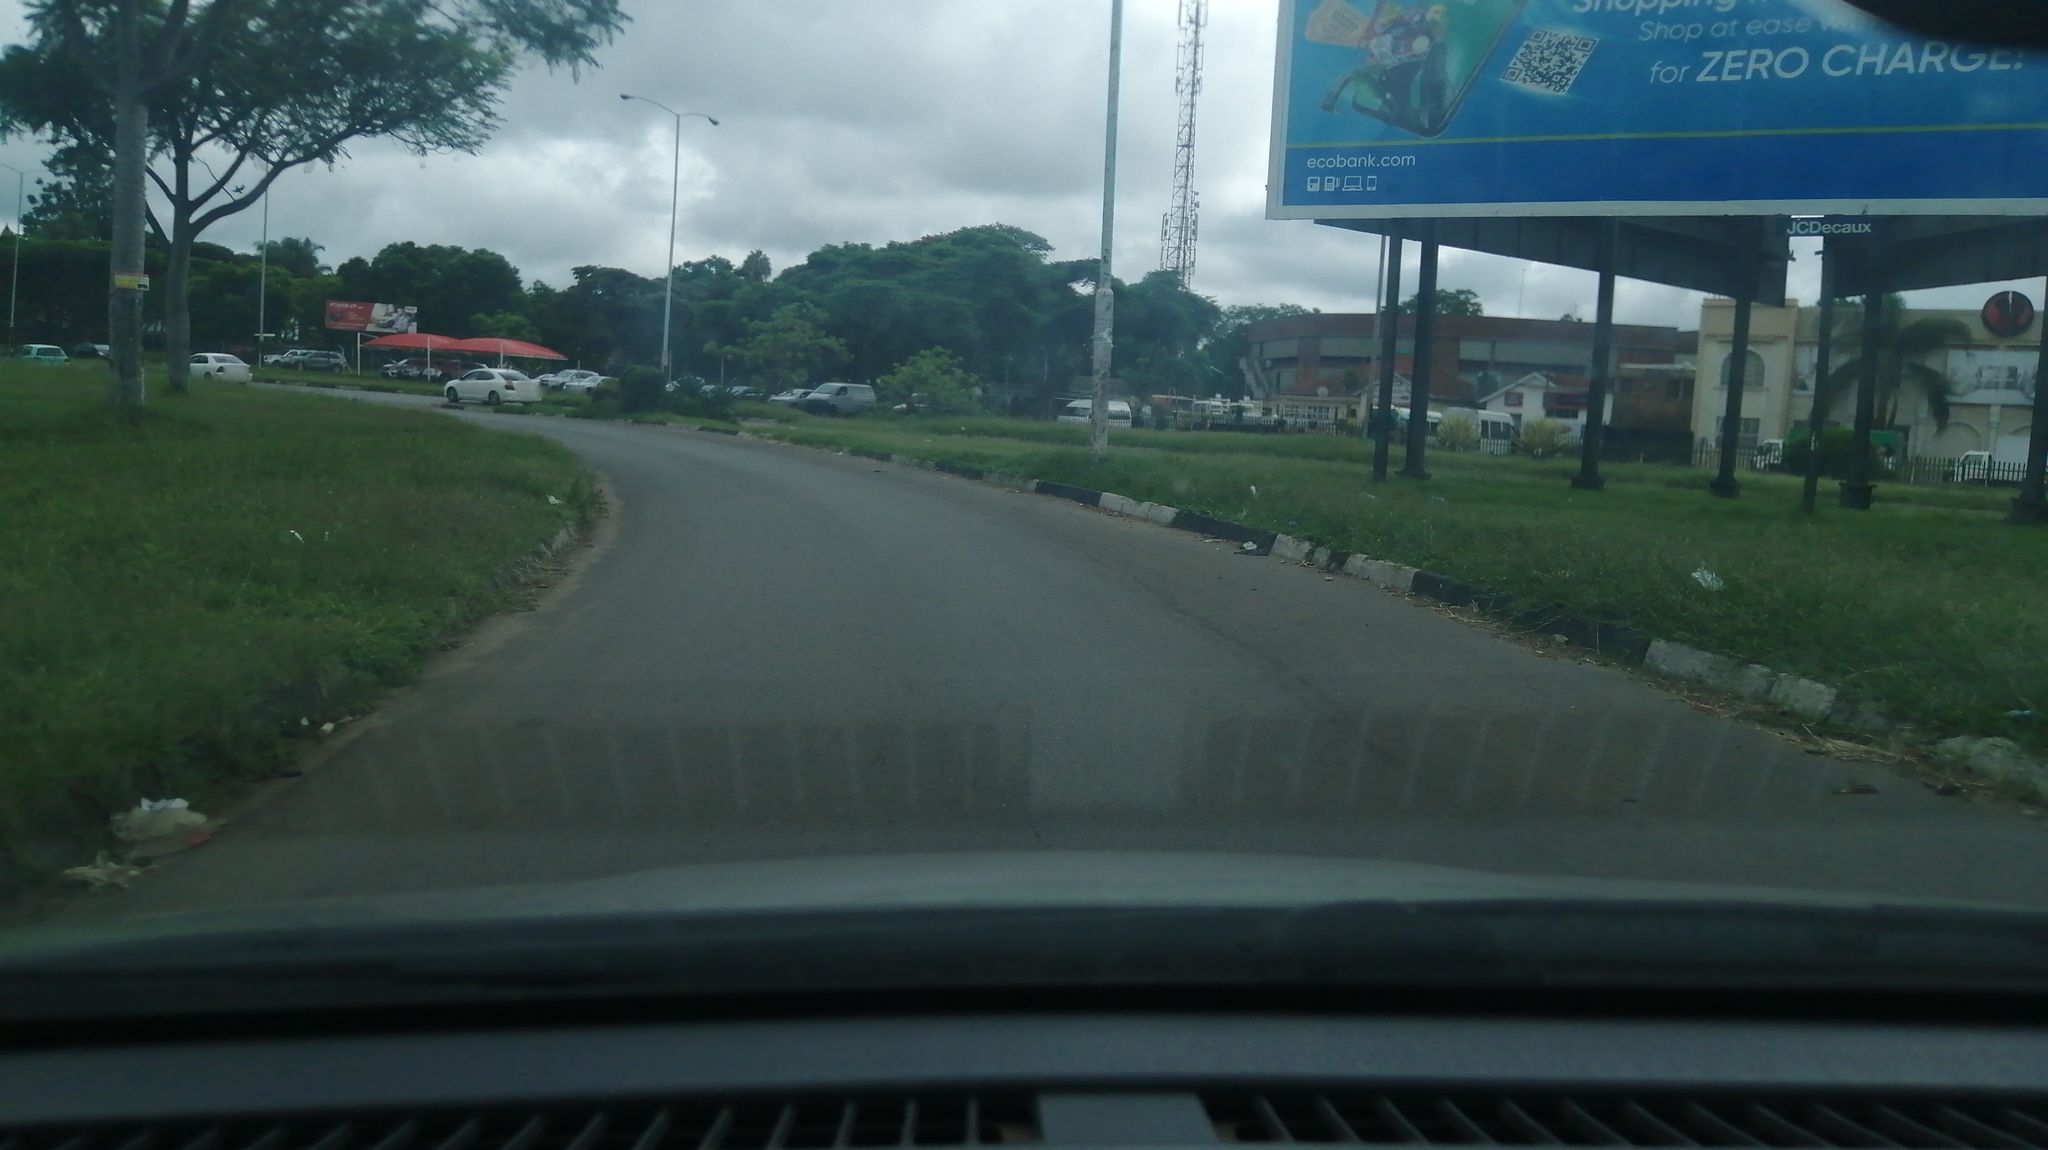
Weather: cloudy
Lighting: day
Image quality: good
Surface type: driving surface
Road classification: secondary_link
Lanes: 1
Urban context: urban centre
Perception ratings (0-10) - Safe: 2.29, Lively: 5.15, Beautiful: 4.11, Boring: 5.51, Depressing: 6.38, Wealthy: 2.72